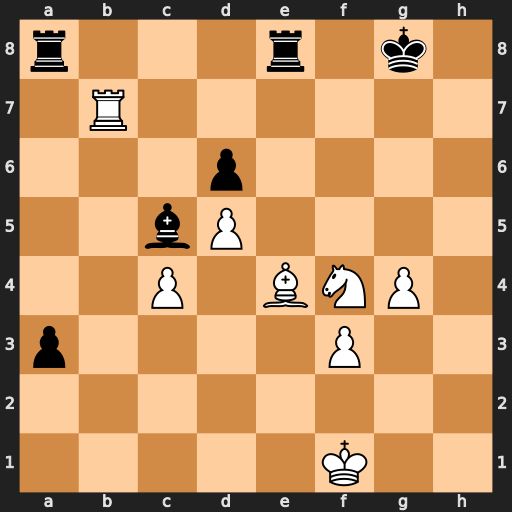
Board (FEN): r3r1k1/1R6/3p4/2bP4/2P1BNP1/p4P2/8/5K2
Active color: w
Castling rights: -
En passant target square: -
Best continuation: Bh7+ Kh8 Ng6#